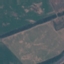
Land use / land cover class: AnnualCrop